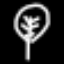
Label: leaf